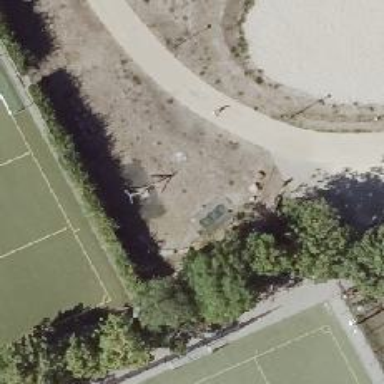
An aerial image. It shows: Playground featuring basket swing.